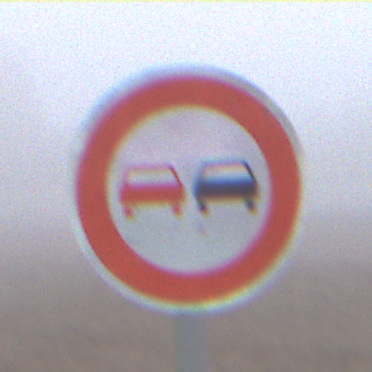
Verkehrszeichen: Ueberholverbot
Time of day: MorningAfternoon
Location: Outdoor (RoadRail)
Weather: Overcast
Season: NotSpecified
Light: Natural